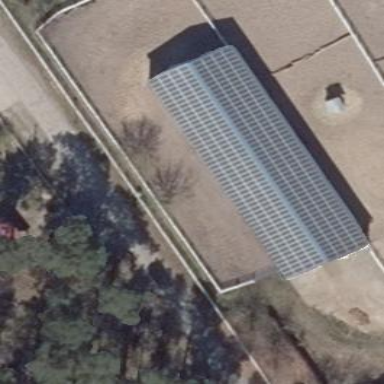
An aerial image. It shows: Farm building with gabled roof oriented along its structure.